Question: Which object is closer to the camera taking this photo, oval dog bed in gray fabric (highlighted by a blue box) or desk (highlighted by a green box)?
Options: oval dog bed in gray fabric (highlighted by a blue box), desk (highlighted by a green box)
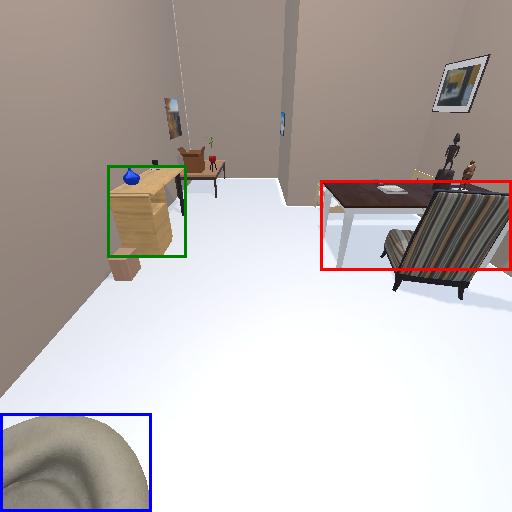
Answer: oval dog bed in gray fabric (highlighted by a blue box)